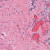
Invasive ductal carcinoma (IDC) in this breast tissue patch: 1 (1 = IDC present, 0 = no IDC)